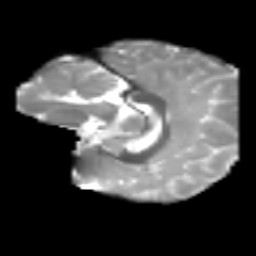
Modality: T2w
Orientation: sagittal
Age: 6
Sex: female
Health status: healthy